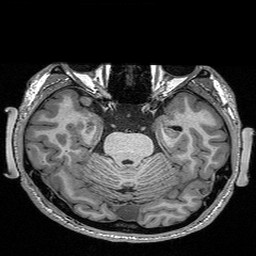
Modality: T1w
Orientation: coronal